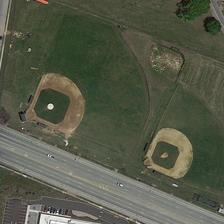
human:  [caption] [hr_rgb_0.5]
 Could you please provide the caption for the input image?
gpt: two baseball fields are next to a road .

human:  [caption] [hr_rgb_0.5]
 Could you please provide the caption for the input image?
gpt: two baseball fields are next to a road .

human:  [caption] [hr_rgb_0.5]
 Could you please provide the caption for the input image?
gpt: on the side of the road, there are two basebal fields with different sizes .

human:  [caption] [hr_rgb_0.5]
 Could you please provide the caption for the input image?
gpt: two baseball fields are near a road .

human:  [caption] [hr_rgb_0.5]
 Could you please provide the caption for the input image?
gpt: two baseball fields are next to a road .